The plot shows how the frequency content of a bearing vibration signal evolves over time (STFT spectrogram). Determine the bearing's health state. Answer with exactly one of: normal, inner_race, outer_race, ball.
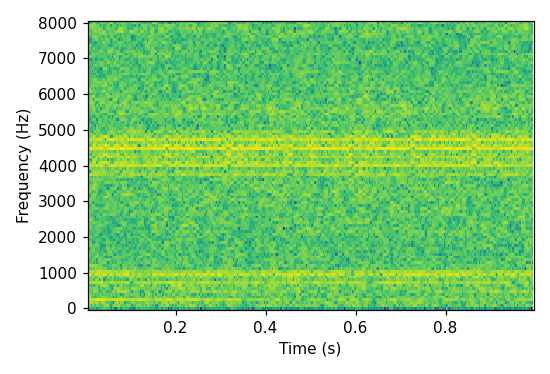
Answer: outer_race